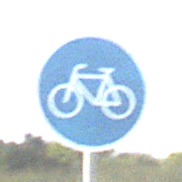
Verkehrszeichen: Radweg
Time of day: MorningAfternoon
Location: Outdoor (Suburban)
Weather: PartlyCloudy
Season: NotSpecified
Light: Natural